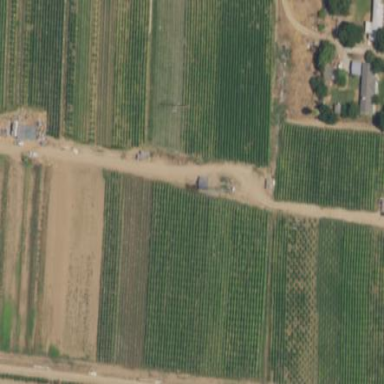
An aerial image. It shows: Orchard with field cropland.